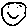
Label: smiley face